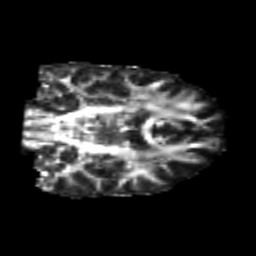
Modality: FA
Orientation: coronal
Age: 24
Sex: male
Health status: healthy
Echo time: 0.074 s